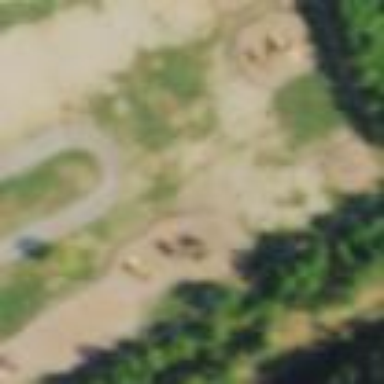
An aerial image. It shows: Playground area for leisure land.